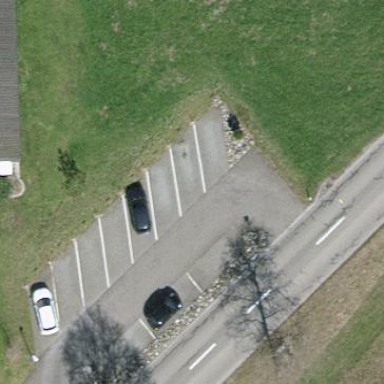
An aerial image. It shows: Parking available on the street side.